Field crop: maize
Growth stage: 1
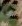
Species: chenopodium